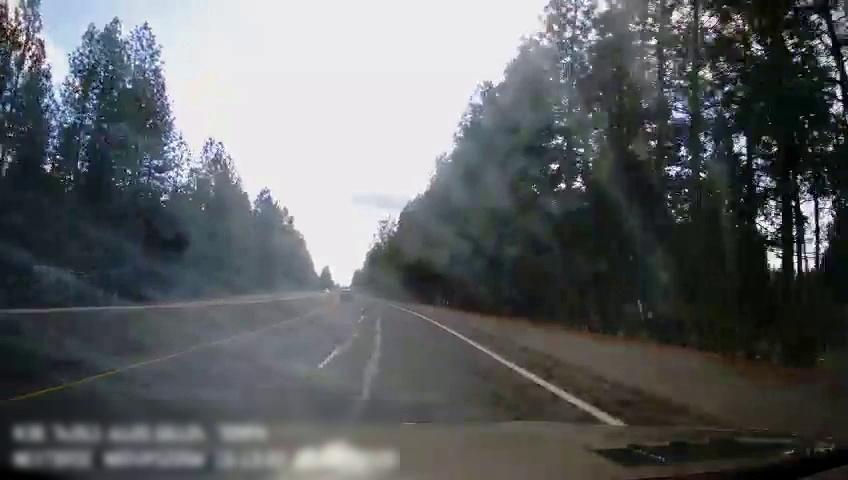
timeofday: Day
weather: Sunny
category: Drivable Space
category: Vehicles | SUV
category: Lanes | Alternate Lane
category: Lanes | Current Lane
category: Lanes | Alternate Lane